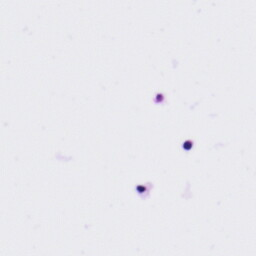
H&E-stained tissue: Tonsil